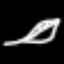
Label: leaf